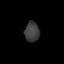
Tissue: skin
Cell type: Endothelial cells
Senescence score: 0.2571
Nuclear area (px): 293
Mean DAPI intensity: 59.672